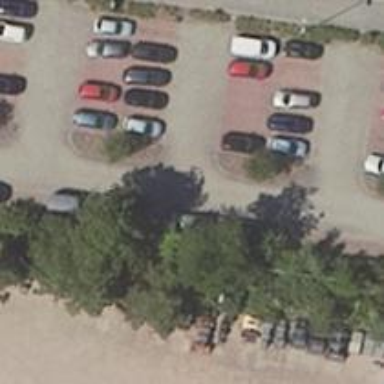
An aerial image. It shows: Road serving as parking aisle.